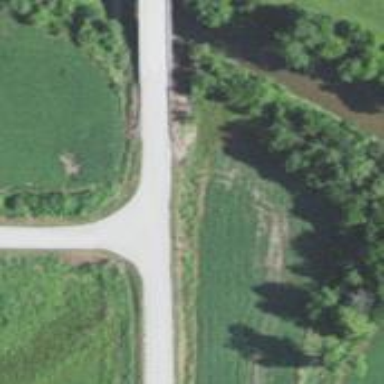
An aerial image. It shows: Unclassified road.